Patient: sex M, age 71
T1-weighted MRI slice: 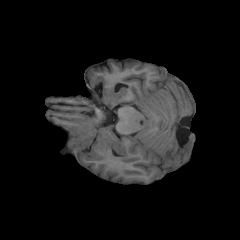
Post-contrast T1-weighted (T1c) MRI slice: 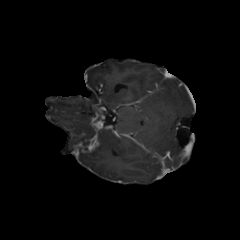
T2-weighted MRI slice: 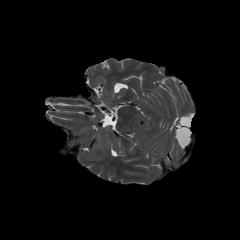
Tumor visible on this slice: yes
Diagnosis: Glioblastoma, IDH-wildtype
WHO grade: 4